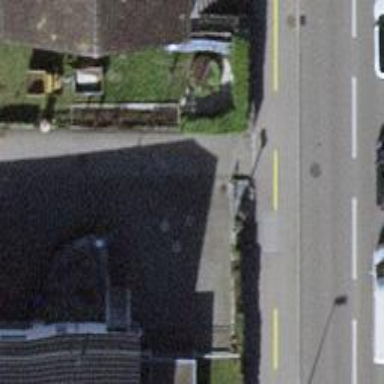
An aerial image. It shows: Residential road with asphalt surface.